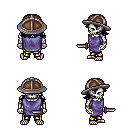
a pixel art fantasy rpg character, male body template, skeleton, chain tabard jacket, gold greaves, raven loose hair, chain helm, dagger, four views (front, back, left, right), 2x2 character sprite sheet, small pixel art, hard edges, no anti-aliasing